Question: The idea is I am sending data to an external php via ajax, where that external php will create a pdf using tcpdf, and then return that pdf to me. But something's wrong.
I can't see where the mistake lies. Basically, I'm trying to send two pieces of information via ajax. The first is a full string of html markup which I assign to it using the '.html()' function. The second is just a test to see if it would also get sent or not.
The JQuery looks like this (the problem lies in the PDF button):
'''
$(".pdf-report").dialog({
autoOpen: false,
modal: true,
draggable: true,
resizable: true,
width: 700,
height: 650,
dialogClass: "no-close",
buttons: {
"PDF": function(){
/*
var send_html = $('#query_result').html();
$.post('pdfajax.php',
{
qch: 'TESTQCH',
code: send_html
},
function( data ){
$('#report_result').html(data); // assuming there is a div with id result
}
);
*/
var send_html = $('#report_result').html();
alert(send_html);
$('#ireport_result').prop('src', 'pdfajax.php?send_html='+send_html);
},
"Close": function() {
$(this).dialog("close");
}
}
});
'''
And the external file, pdfajax.php, looks like this:
'''
require_once 'core/init.php';
require_once 'tcpdf/tcpdf.php';
$html = input::get('send_html');
//echo 'test ',var_dump($qch),'<br />',var_dump($html);
$method = $_SERVER['REQUEST_METHOD'];
//echo $method;
if(strtolower($method) == 'post'){
$pdf = new TCPDF();
$pdf->AddPage();
$pdf->writeHTML($html, true, false, false, false, 'C');
$pdf->Output('example_001.pdf', 'I');
'''
I know nothing gets sent because this is the result (the blank iframe, not the text above it):

Oh yes and the input class has the get function which simply says this:
'''
public static function get($item){
if(isset($_POST[$item])){
return $_POST[$item];
} elseif (isset($_GET[$item])){
return $_GET[$item];
}
return '';
}
'''
EDIT:
Here's the HTML
'''
<div class="pdf-report" title="Report Dialog">
<br />
<div id="report_result"></div>
<iframe src="tcpdf/examples/example_001.php" id="ireport_result"></iframe>
<br />
'''
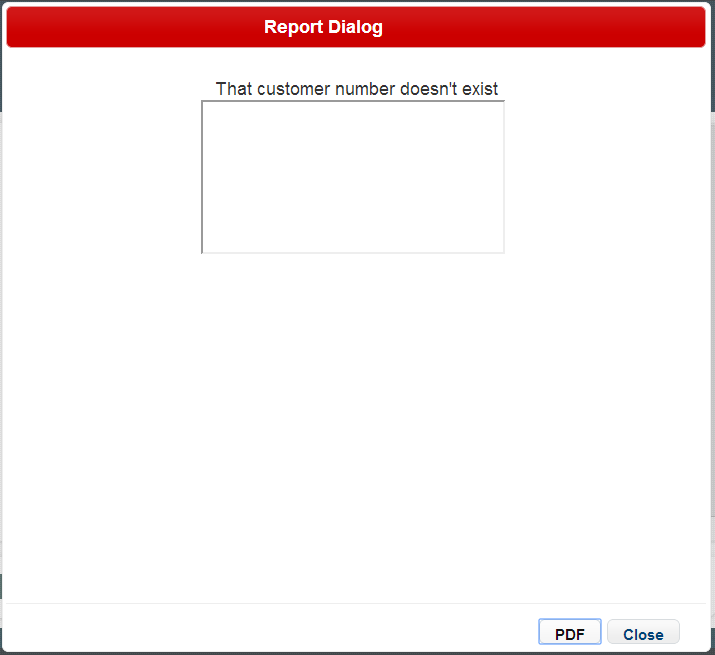
Answer: I dont think, there is an issue with your ajax call. Your '$.post' appears to be fine. But the issue might be because of your success callback handler.
You are setting the pdfajax.php as the source of your iframe after your ajax request has completed successfully, which doesn't make any sense. Because, this would trigger a new request to the URL 'pdfajax.php' and it wouldn't contain any request parameters at all.
Ideally, your data object would be containing the response received from 'pdfajax.php' which you can use to display within a div or so.
'''
function( data ){
$('#report_result').html(data); // this can be used for html response not for pdf.
}
'''
But in case, you want the data in your iframe, i don't think there is a need for Ajax. You can directly set the src for the iframe as shown below.
'''
$(".pdf-report").dialog({
autoOpen: false,
modal: true,
draggable: true,
resizable: true,
width: 700,
height: 650,
dialogClass: "no-close",
buttons: {
"PDF": function(){
var send_html = $('#report_result').html();
$('#ireport_result').prop('src', 'pdfajax.php?code='+send_html);
},
"Close": function() {
$(this).dialog("close");
}
}
});
'''
And your php file has few issues. The request parameter is 'code' not 'send_html' and your request type is 'GET' not 'POST'.
'''
require_once 'core/init.php';
require_once 'tcpdf/tcpdf.php';
$html = input::get('code');
$method = $_SERVER['REQUEST_METHOD'];
if(strtolower($method) == 'get'){
$pdf = new TCPDF();
$pdf->AddPage();
$pdf->writeHTML($html, true, false, false, false, 'C');
$pdf->Output('example_001.pdf', 'I');
}
'''